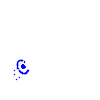
Particle: electron